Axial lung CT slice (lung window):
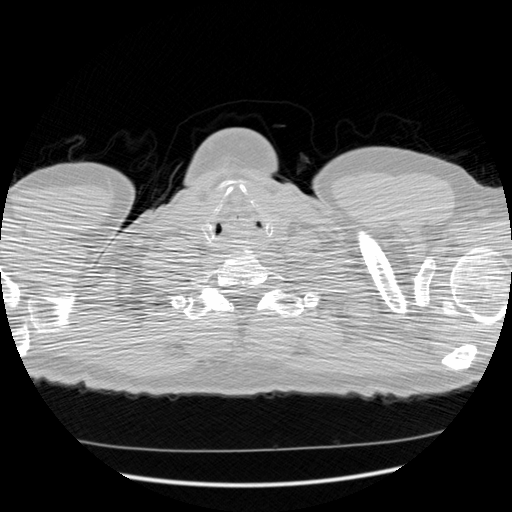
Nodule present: no